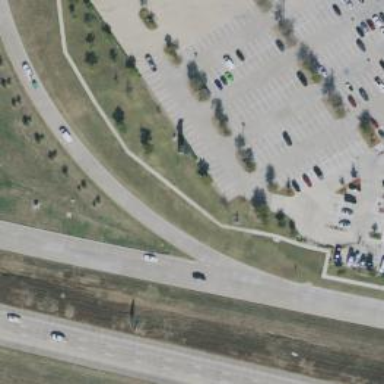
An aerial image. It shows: Secondary link road.